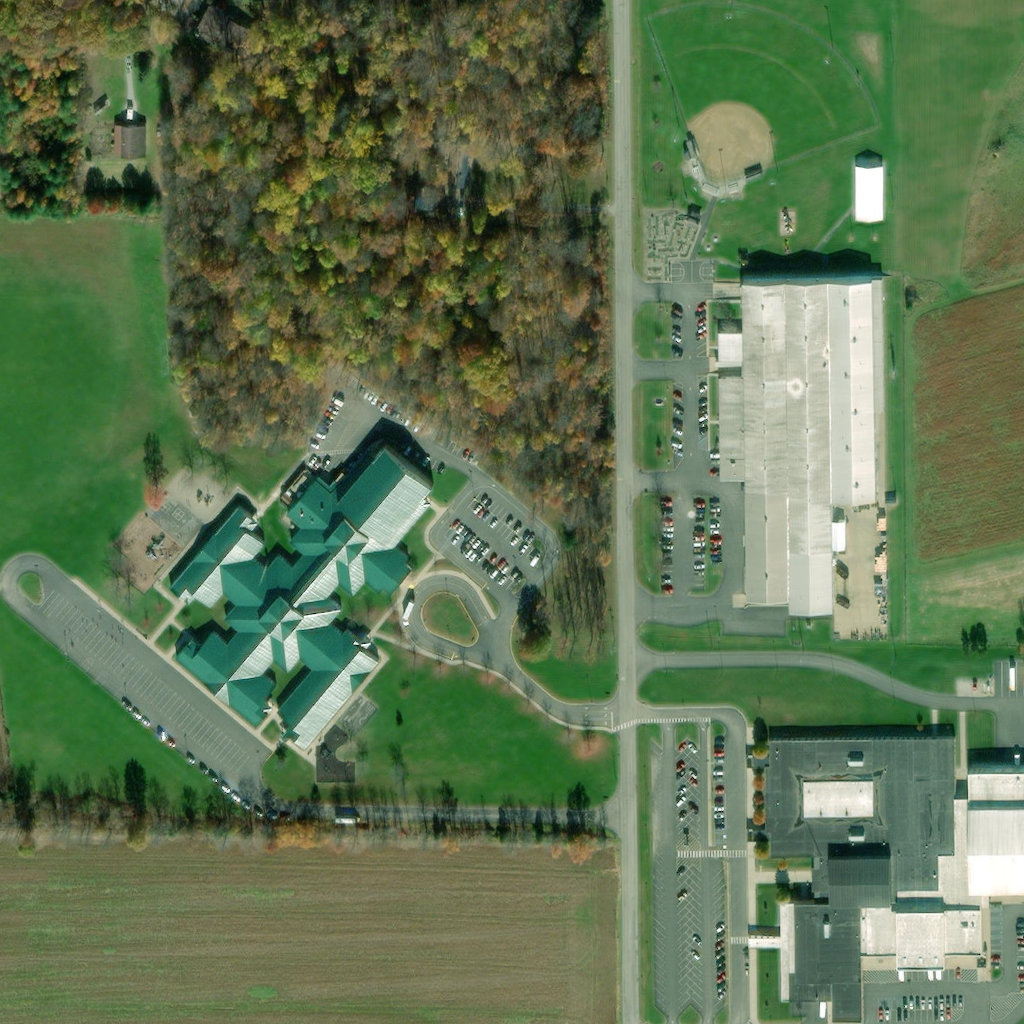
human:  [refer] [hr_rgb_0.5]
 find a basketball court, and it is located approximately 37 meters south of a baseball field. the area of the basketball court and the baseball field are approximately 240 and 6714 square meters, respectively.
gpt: <box>[[64, 25, 69, 27, 0]]</box>

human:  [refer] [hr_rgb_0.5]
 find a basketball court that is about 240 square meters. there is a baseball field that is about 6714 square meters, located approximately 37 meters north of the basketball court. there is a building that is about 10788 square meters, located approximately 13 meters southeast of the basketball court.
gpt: <box>[[64, 25, 69, 27, 0]]</box>

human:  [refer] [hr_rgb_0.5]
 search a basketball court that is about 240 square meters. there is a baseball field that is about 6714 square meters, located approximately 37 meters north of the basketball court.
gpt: <box>[[64, 25, 69, 27, 0]]</box>